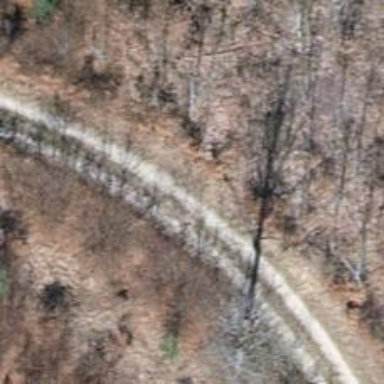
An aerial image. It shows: Gravel track with grade 2 quality.